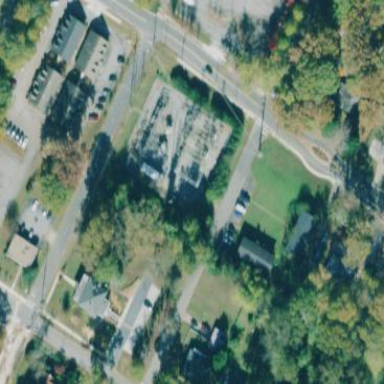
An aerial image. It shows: Distribution substation surrounded by fence.